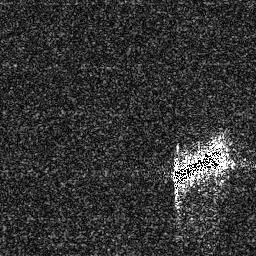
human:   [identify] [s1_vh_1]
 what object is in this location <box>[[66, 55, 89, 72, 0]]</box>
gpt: <ref>1 large ship at the right</ref>